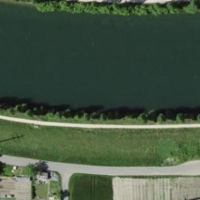
EUNIS habitat code: 15
Species observed at this site:
Himantoglossum hircinum
Prunus padus